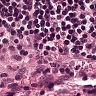
Metastatic tissue present: no